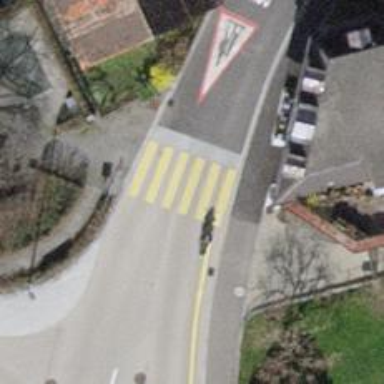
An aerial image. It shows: Uncontrolled zebra crossing on the road.